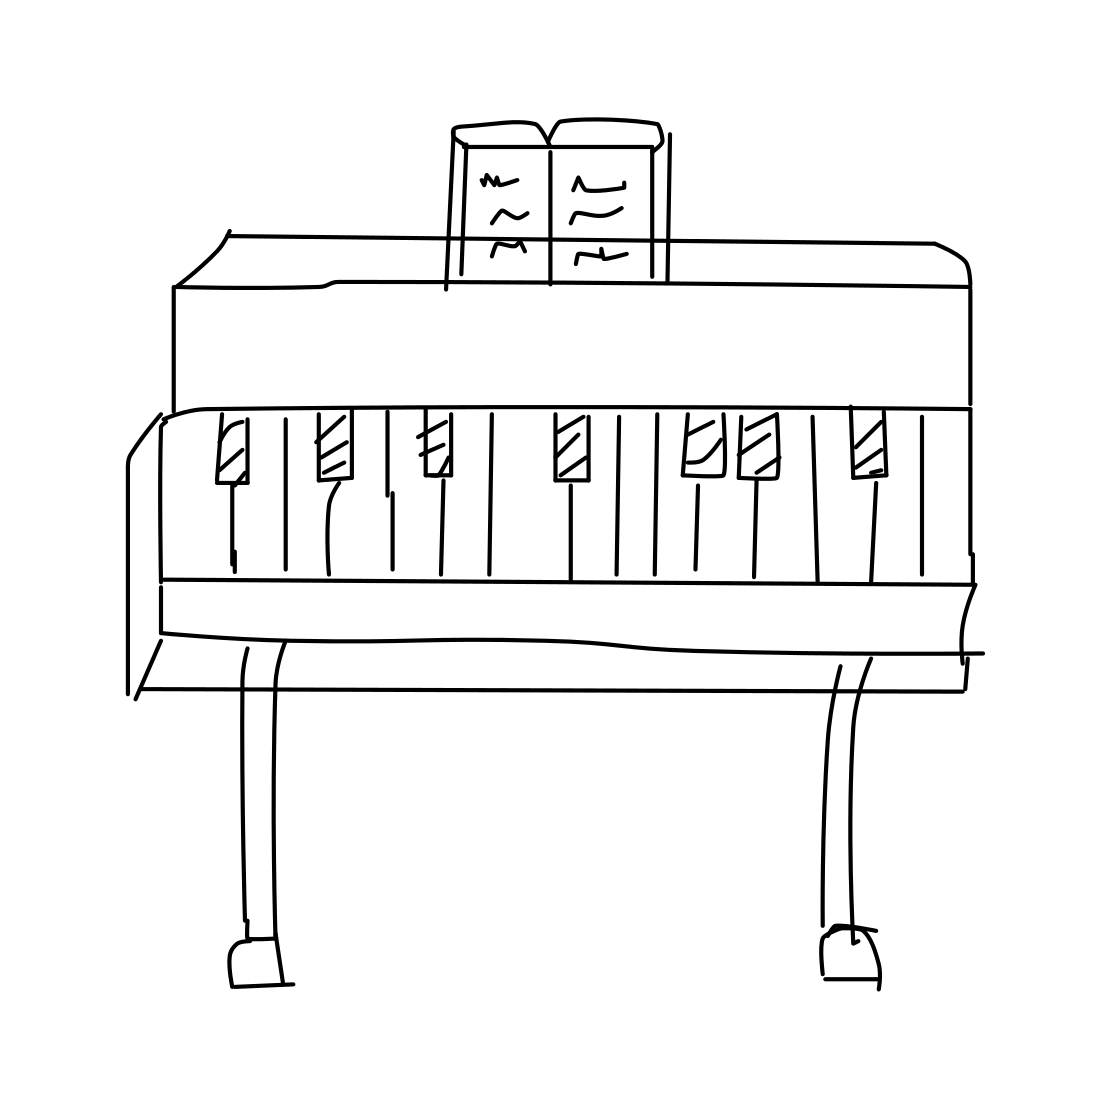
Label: piano